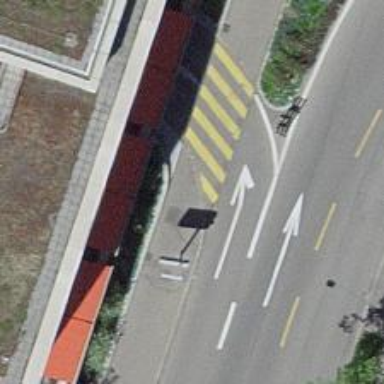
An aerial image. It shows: Kerb barrier.